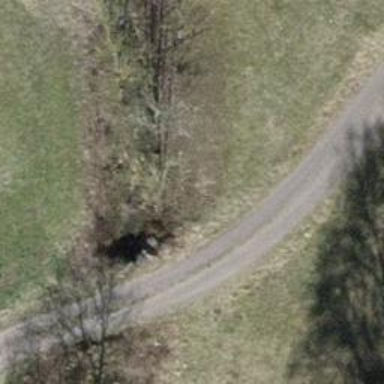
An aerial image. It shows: Culvert tunnel.